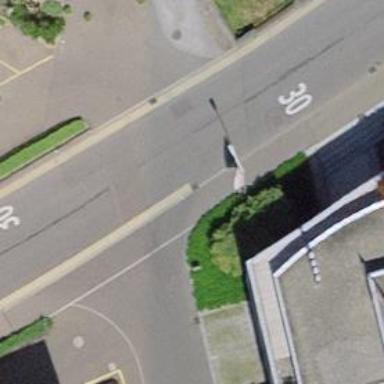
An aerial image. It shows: Unmarked crossing on the road.